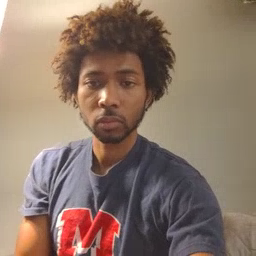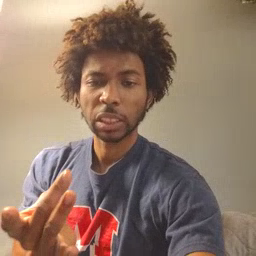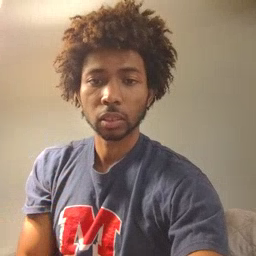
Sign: sticky